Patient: sex M, age 64
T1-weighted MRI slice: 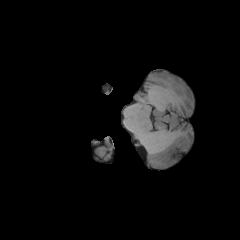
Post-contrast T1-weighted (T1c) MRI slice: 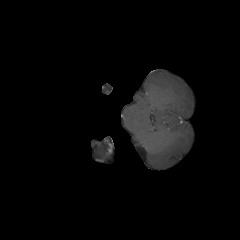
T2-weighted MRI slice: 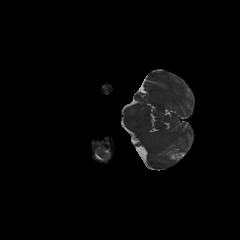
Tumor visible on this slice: no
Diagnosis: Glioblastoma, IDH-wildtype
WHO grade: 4